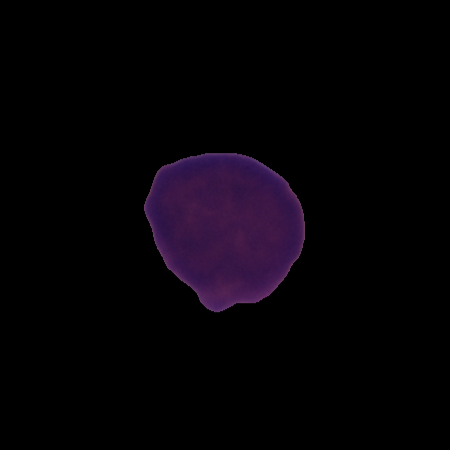
Label: cancer